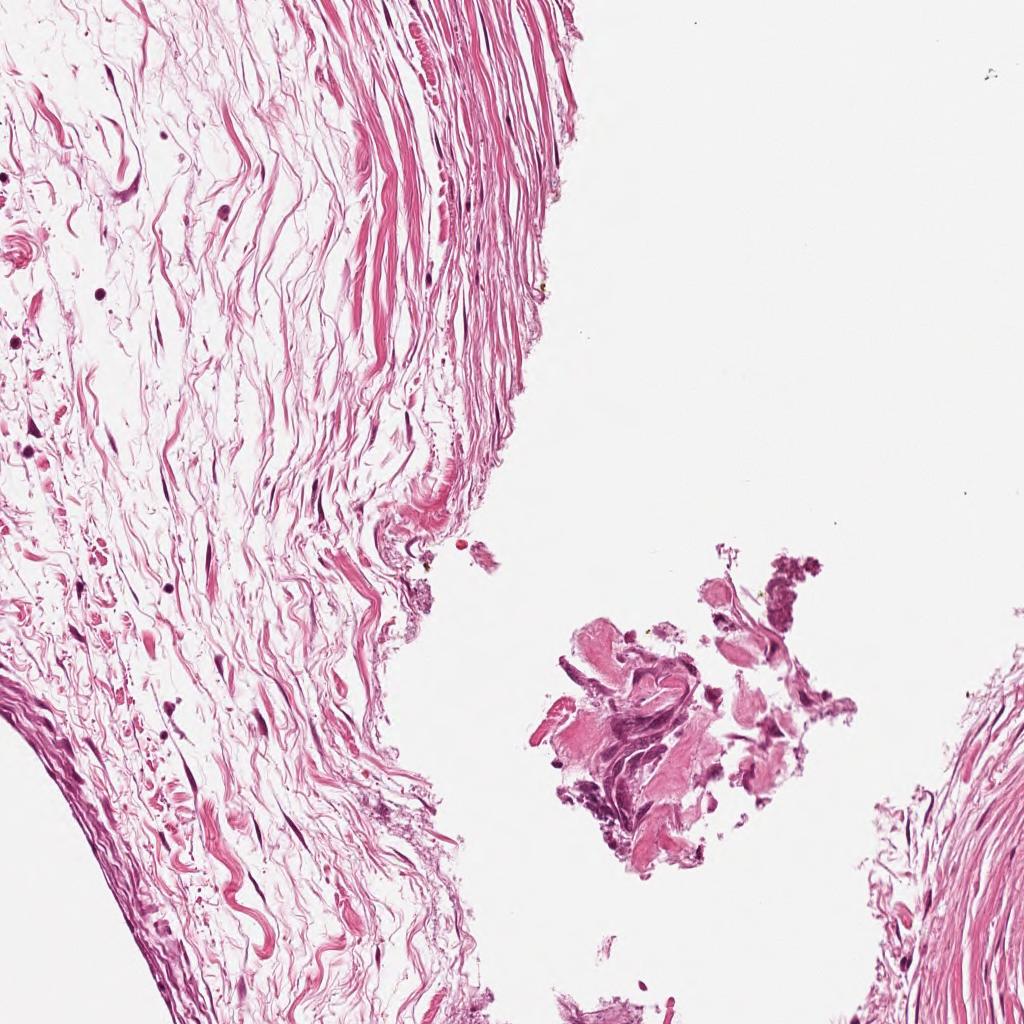
Label: Non-Tumor